Aerial crown-view tile of a tropical tree (Barro Colorado Island, Panama), acquired 20250217:
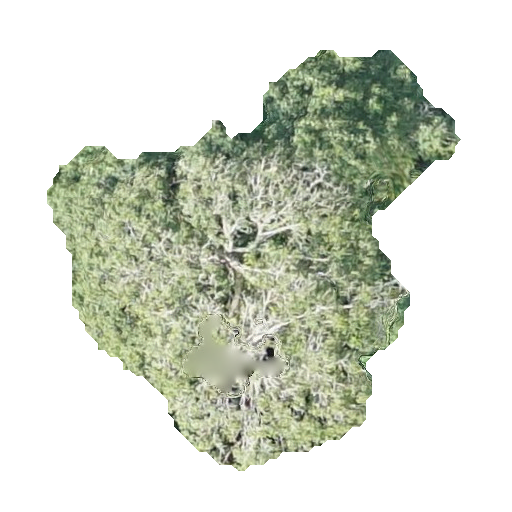
Species: Tabebuia rosea
GBIF accepted scientific name: Tabebuia rosea
Crown area: 150.955 m²